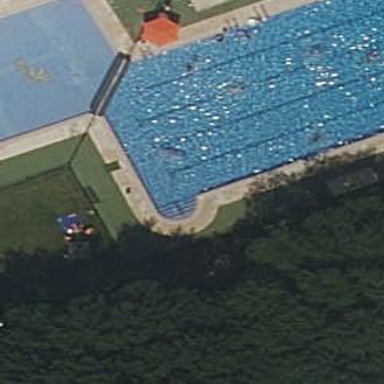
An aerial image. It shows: Swimming pool area designated for leisure and sports activities.